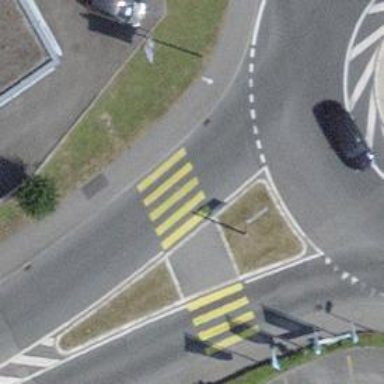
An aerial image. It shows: Kerb serving as barrier.